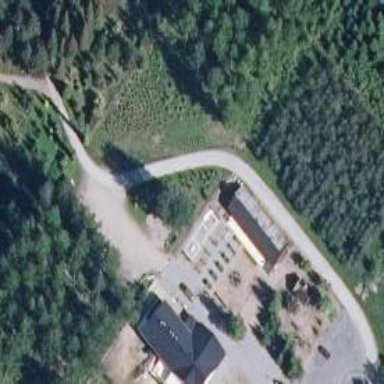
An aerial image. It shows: Nordic skiing track.